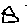
Label: house